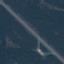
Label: Highway